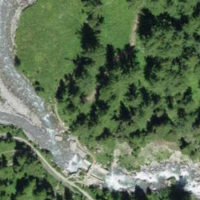
EUNIS habitat code: 23
Species observed at this site:
Rhododendron ferrugineum
Astrantia major
Aculepeira ceropegia
Zygaena filipendulae
Saxifraga aizoides
Silene dioica
Gymnadenia conopsea